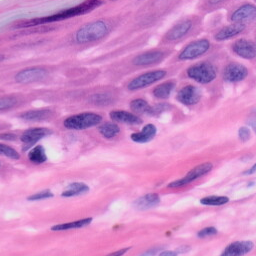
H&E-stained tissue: Skin